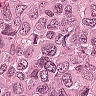
Metastatic tissue present: yes